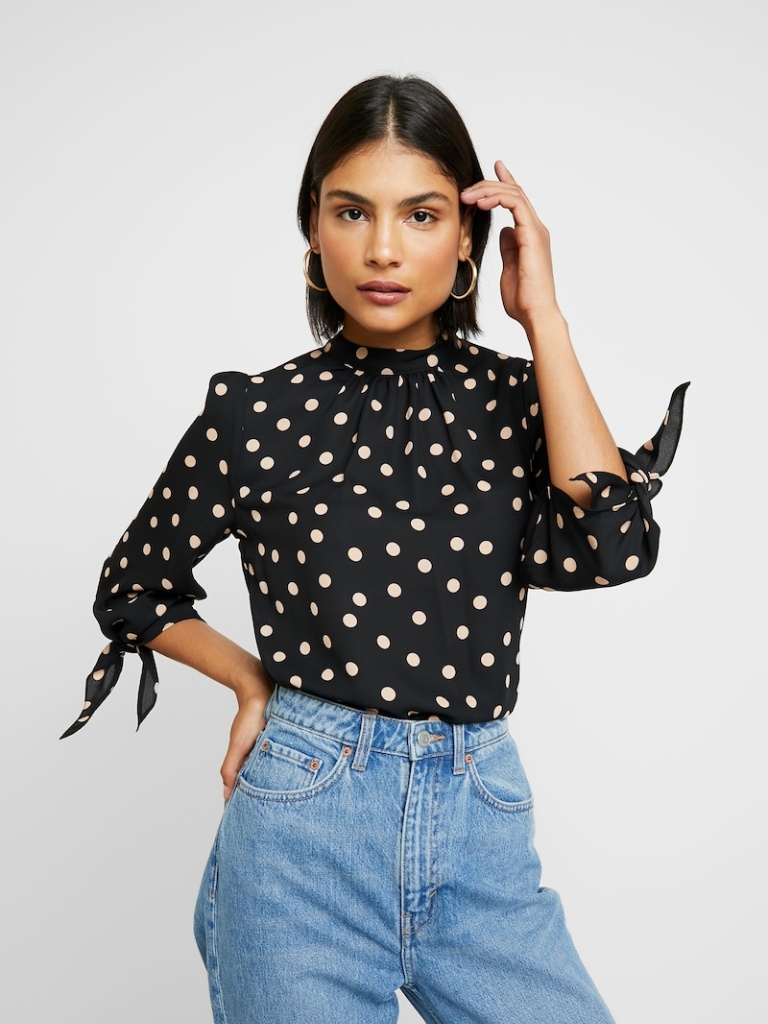
silk fitted a long-sleeved with the sleeves down hip length Fully Tucked in high blouse